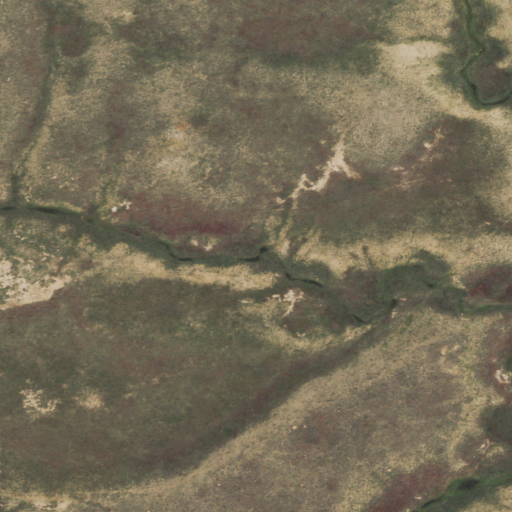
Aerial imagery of valley in Wyoming named Bybee Draw containing only shrub